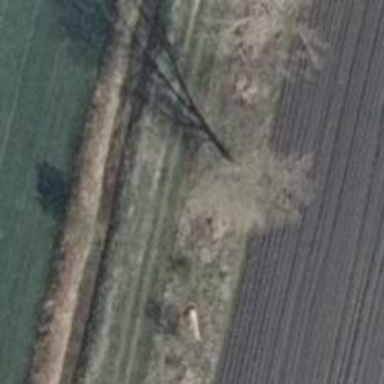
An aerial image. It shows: Row of trees in natural setting.